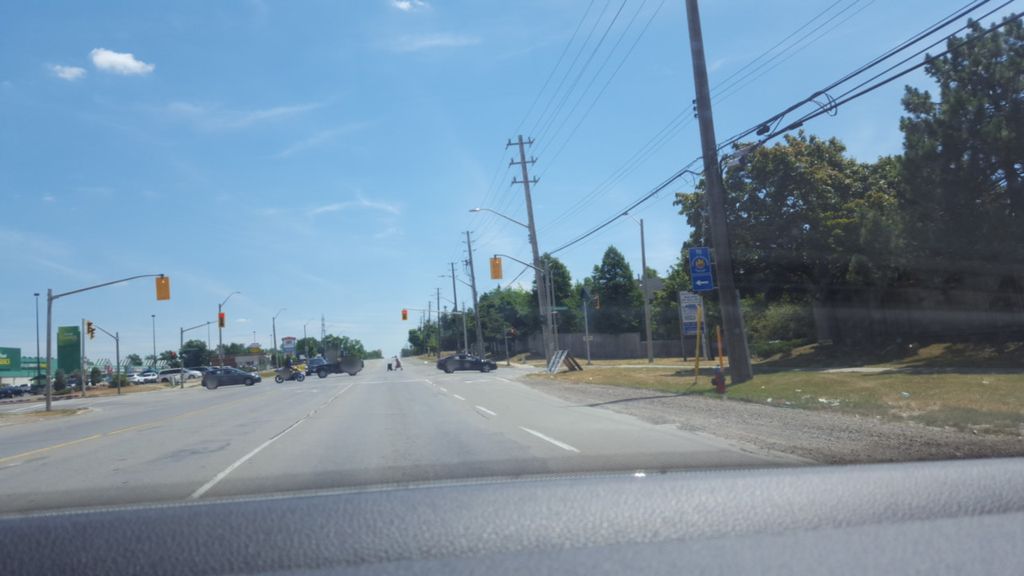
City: hamilton